【题型】选择题　【知识点】平面几何　【难度】easy
如图, 已知 $AB // CD // EF$, 那么下列结论成立的是( )

A. $\frac{CD}{EF} = \frac{BC}{BE}$
B. $\frac{BE}{CE} = \frac{AF}{DF}$
C. $\frac{AB}{CD} = \frac{AD}{BC}$
D. $\frac{DF}{AD} = \frac{BE}{BC}$
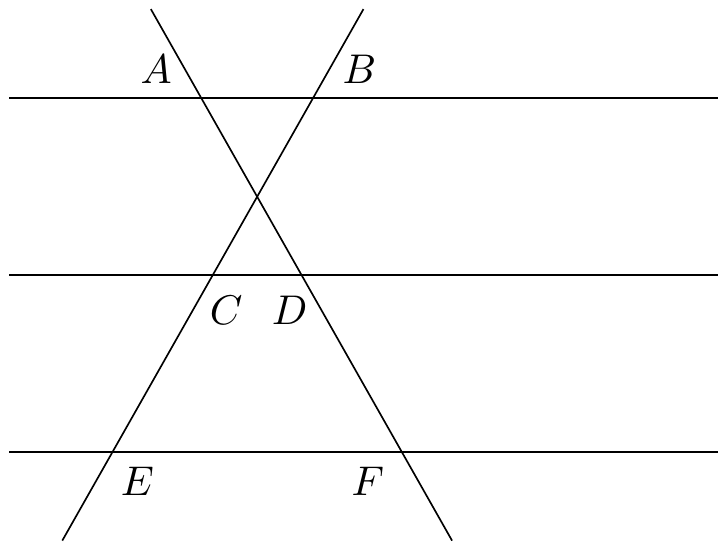
【解答】
解：
$\because AB // CD // EF$,

$\therefore \frac{BE}{CE} = \frac{AF}{DF}$,

故 A、C、D 不正确,

故选：B。